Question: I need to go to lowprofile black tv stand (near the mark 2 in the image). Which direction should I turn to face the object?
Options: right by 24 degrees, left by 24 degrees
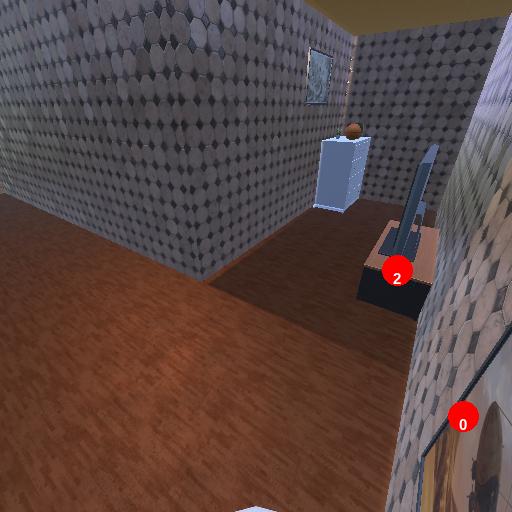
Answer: right by 24 degrees